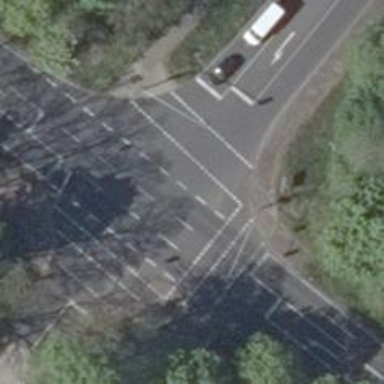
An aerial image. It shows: Road crossing with traffic signals.